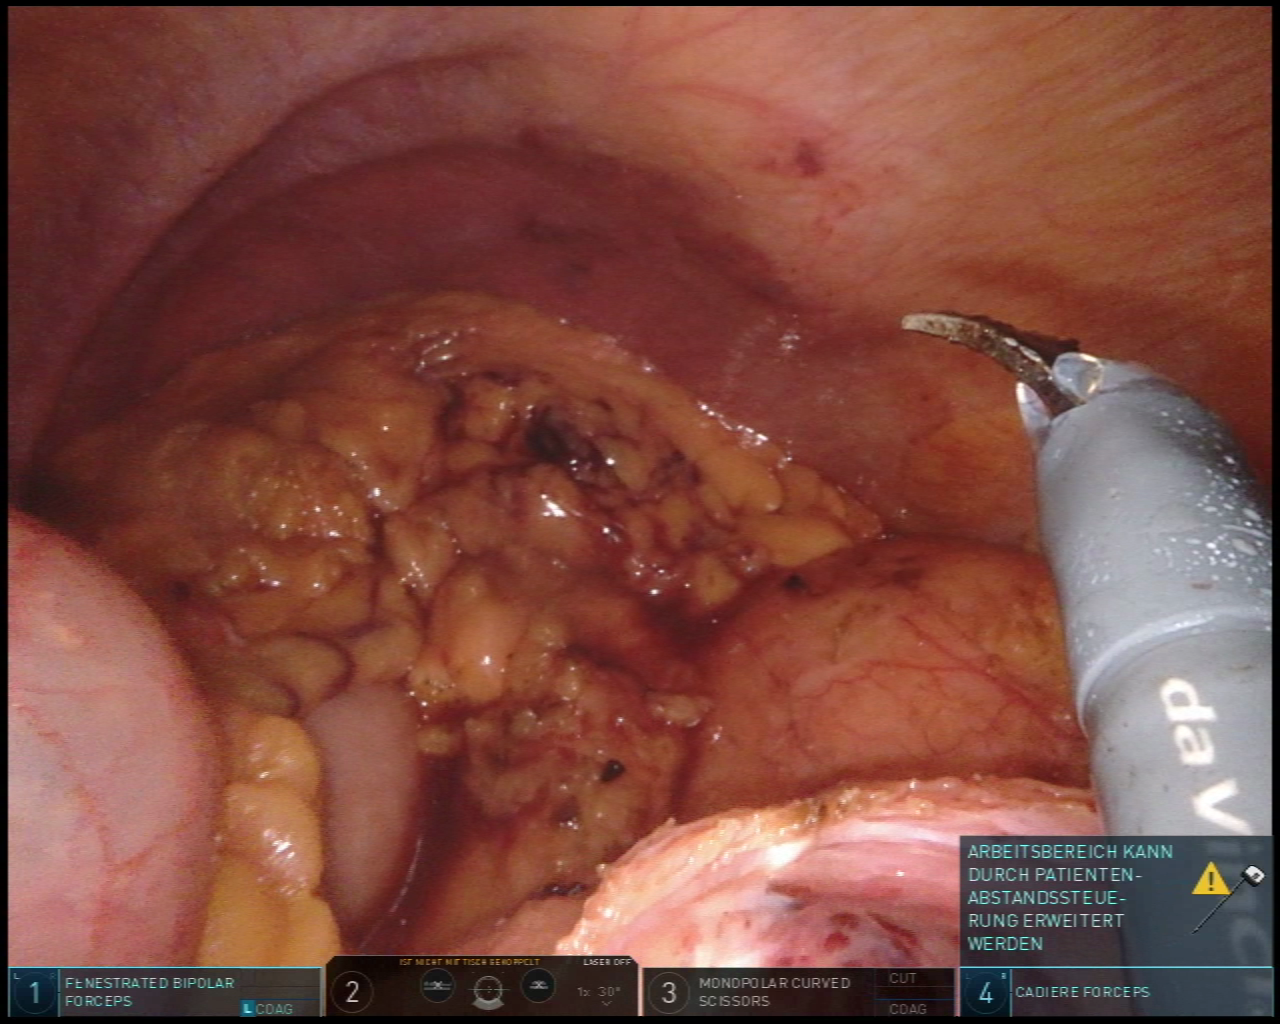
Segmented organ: stomach
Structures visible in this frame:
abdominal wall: yes
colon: yes
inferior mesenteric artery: no
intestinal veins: no
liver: no
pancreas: no
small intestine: no
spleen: no
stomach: yes
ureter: no
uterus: no
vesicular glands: no